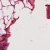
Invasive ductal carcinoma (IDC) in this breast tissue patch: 0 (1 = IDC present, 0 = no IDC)